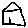
Label: house